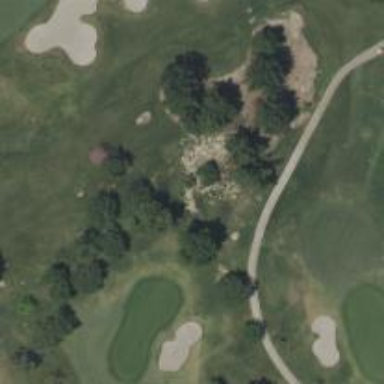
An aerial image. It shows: Tree on golf course.